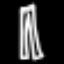
Label: pants